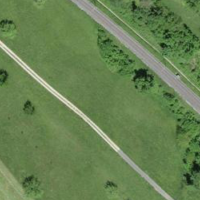
EUNIS habitat code: 52
Species observed at this site:
Ranunculus bulbosus